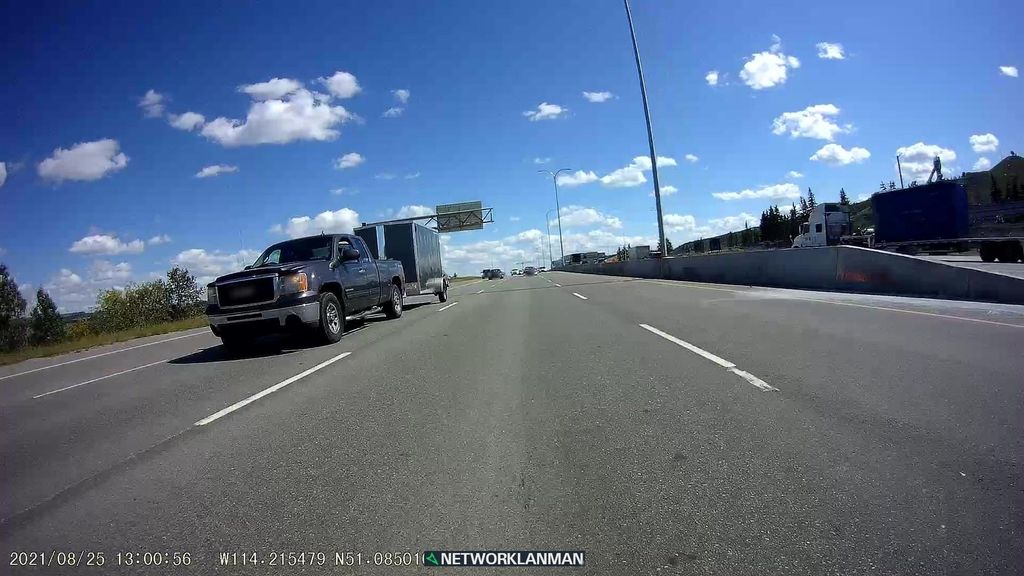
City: calgary